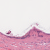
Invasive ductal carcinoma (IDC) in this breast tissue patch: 0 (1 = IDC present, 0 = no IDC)